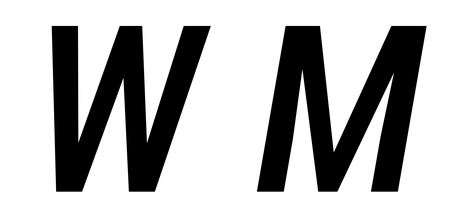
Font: Roboto-Italic_Condensed_Medium_Italic